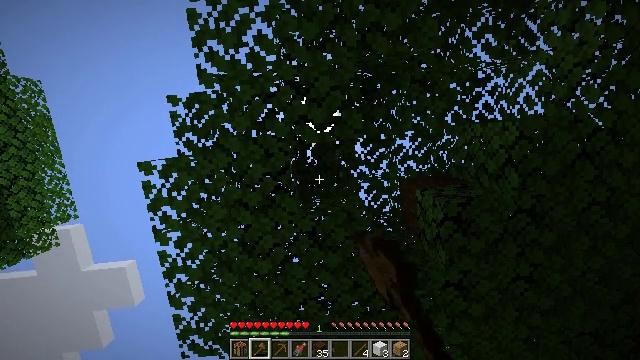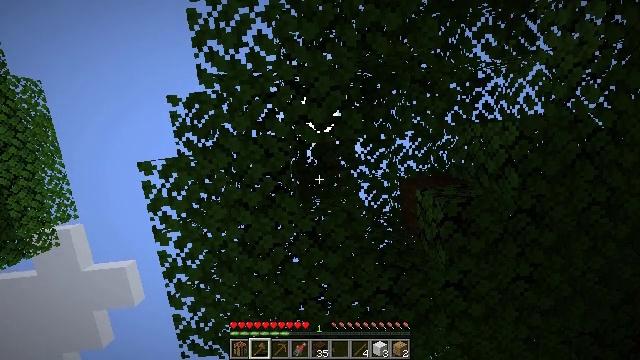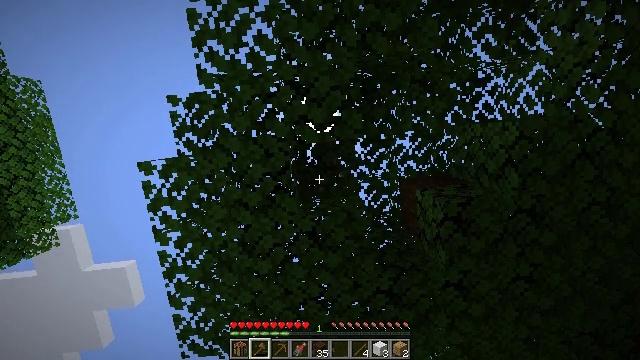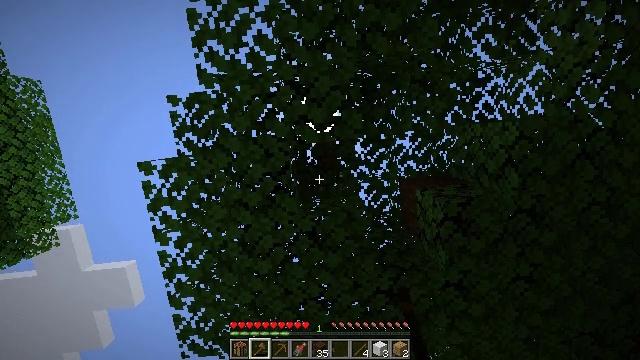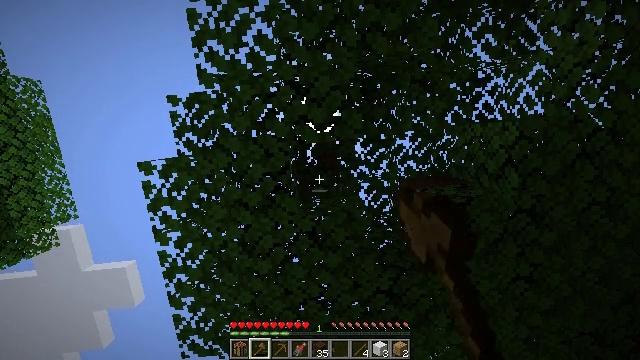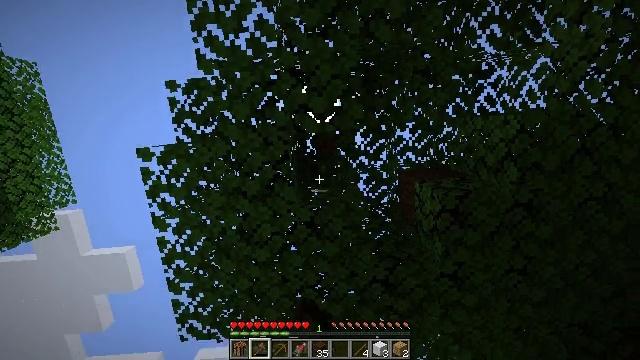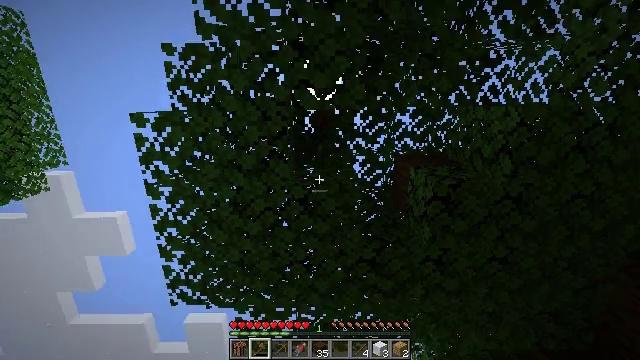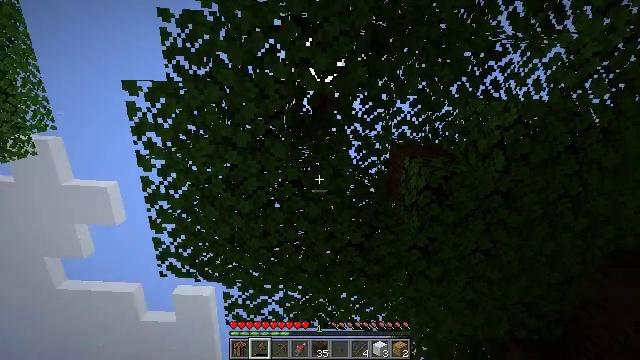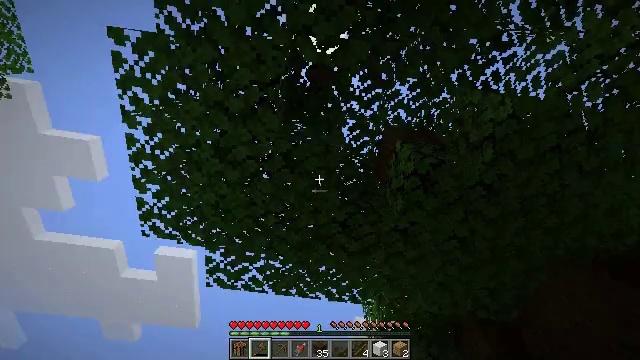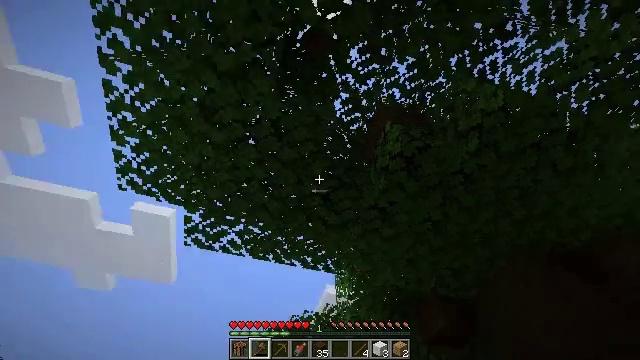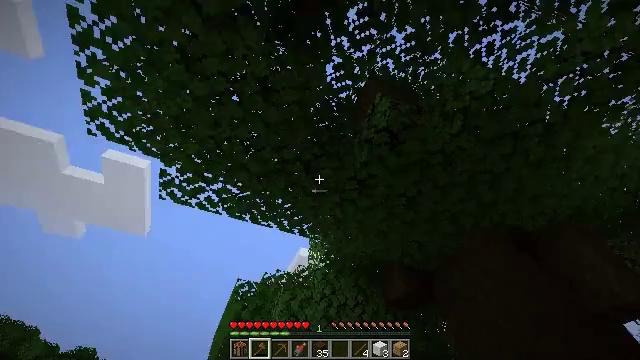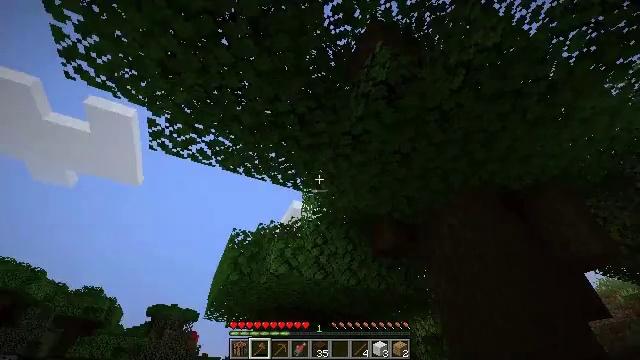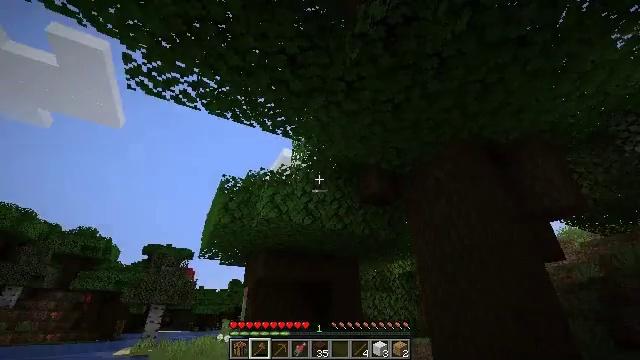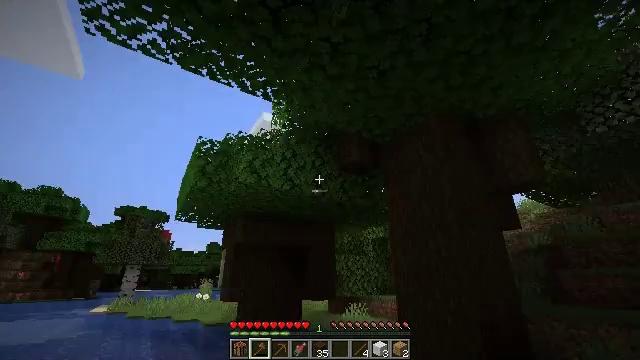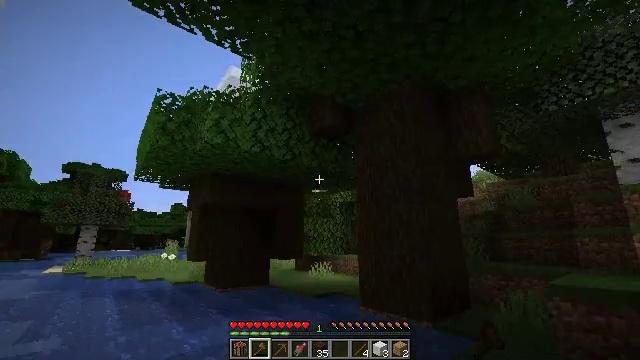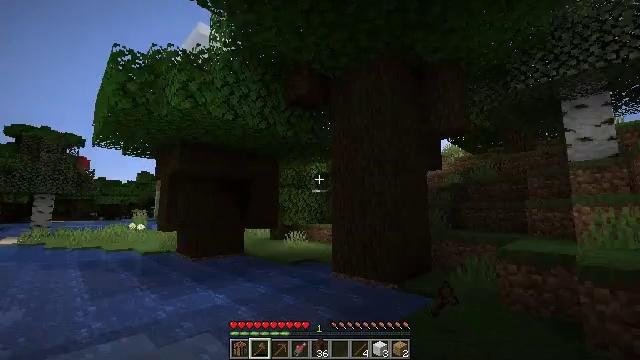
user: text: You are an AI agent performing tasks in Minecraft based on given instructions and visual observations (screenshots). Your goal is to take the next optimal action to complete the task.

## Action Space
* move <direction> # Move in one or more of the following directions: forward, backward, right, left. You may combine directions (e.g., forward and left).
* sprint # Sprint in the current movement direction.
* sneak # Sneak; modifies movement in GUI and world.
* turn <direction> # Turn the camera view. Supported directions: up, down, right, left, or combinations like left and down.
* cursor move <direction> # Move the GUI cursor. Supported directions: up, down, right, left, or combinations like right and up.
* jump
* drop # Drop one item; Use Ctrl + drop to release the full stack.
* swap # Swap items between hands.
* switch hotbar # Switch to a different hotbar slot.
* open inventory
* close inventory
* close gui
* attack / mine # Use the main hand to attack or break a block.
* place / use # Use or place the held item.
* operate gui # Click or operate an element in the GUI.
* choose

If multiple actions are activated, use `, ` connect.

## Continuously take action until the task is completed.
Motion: motion action
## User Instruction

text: Gather dark oak log for crafting.
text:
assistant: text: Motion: attack / mine
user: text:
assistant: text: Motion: attack / mine
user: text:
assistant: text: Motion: attack / mine
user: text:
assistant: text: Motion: no_op
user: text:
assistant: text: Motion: turn right and down
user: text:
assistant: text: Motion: turn right and down
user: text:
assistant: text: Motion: turn right and down
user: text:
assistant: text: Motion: turn right and down
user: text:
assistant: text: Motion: turn right and down
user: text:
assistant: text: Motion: turn right and down
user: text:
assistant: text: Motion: turn right and down
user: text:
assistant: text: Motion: turn right and down
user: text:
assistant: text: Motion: turn right and down
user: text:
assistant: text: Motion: turn right and down
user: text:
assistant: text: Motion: turn right and down
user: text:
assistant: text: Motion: turn right and down
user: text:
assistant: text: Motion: turn right and down
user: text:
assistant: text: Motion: no_op
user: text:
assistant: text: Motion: no_op
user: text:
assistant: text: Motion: move forward
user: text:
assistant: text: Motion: move forward
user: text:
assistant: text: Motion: move forward
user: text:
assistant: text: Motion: move forward
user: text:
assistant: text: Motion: move forward
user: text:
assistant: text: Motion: move forward
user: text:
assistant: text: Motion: move forward
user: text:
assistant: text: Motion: move forward
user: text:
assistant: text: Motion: move forward
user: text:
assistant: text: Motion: move forward
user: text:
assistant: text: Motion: move forward